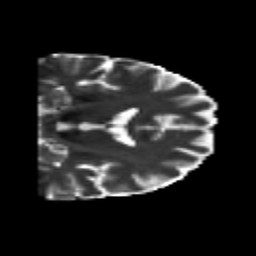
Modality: T2w
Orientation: coronal
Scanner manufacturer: siemens
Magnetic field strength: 3 T
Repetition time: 6.8 s
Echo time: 0.093 s